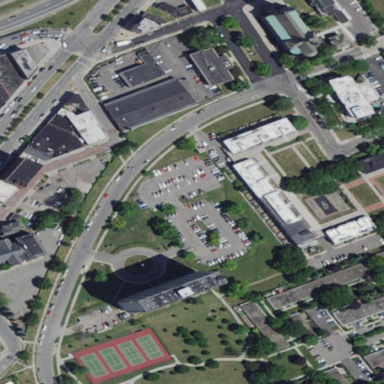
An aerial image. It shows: Parking area with surface.